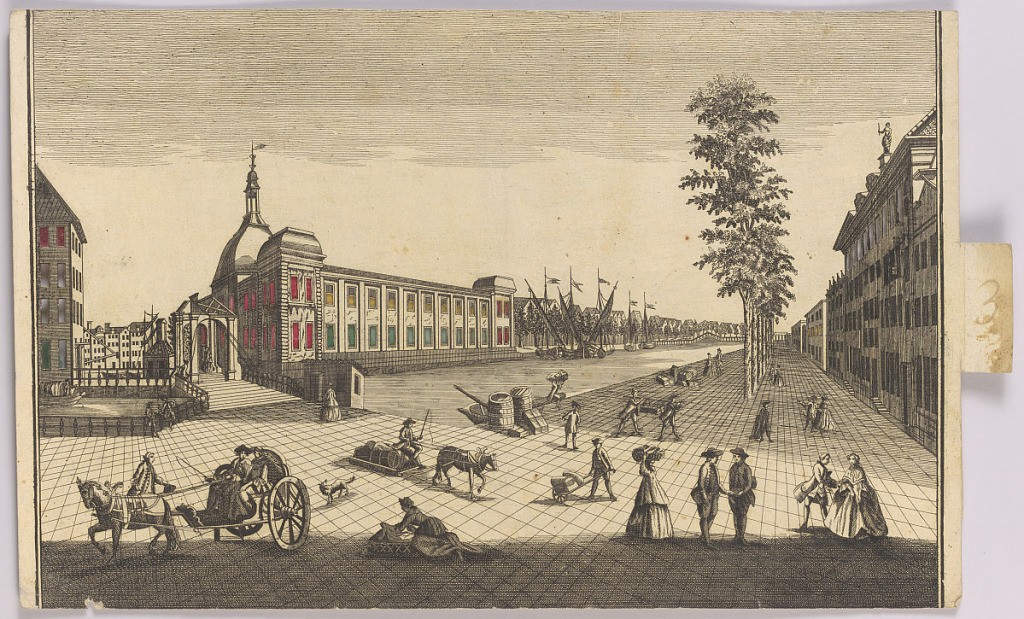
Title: Peep-Show Print
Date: mid-18th century
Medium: Engraving and brush and wash on paper
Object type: Print
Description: Peep-show print